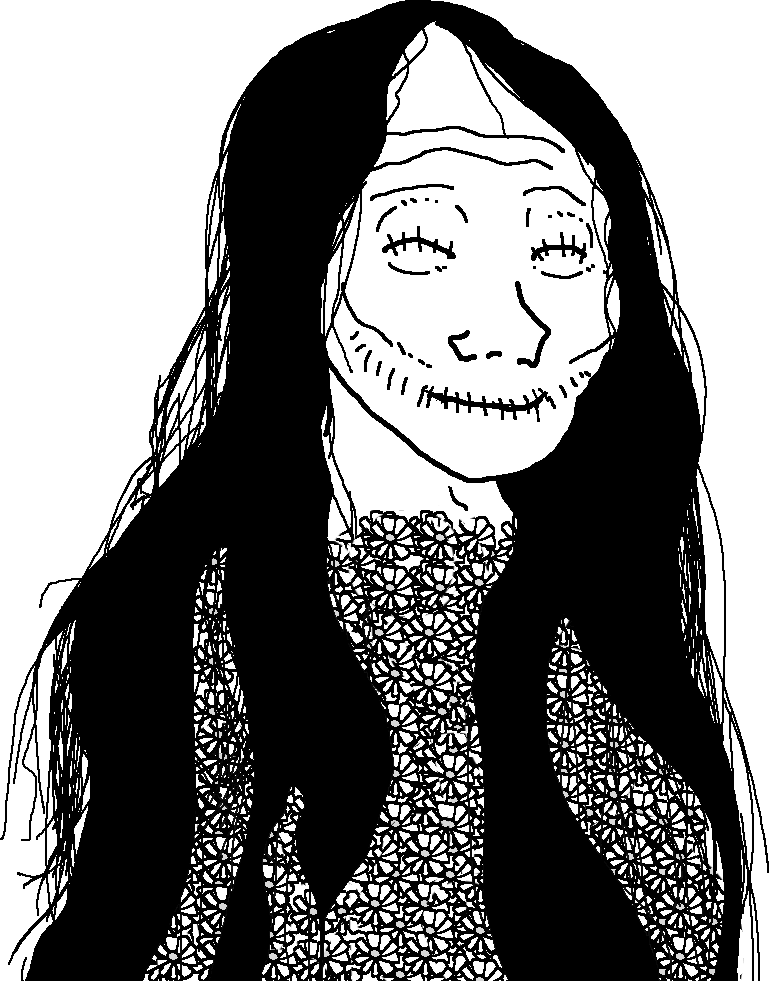
Label: 5_Trad_Wife